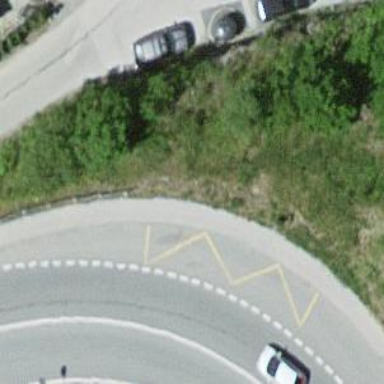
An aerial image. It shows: Bus stop with platform for public transport.